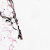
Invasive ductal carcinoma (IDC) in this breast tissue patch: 0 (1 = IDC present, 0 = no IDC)